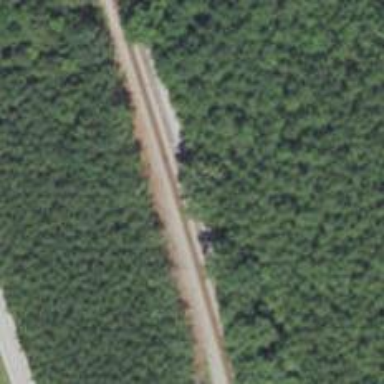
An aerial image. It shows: Railway track.